Question: I look for an appropriate image scaling algorithm and wondered why supersampling is not as popular as bicubic, bilinear or even lanczos.
By I mean a method that divides the source image into equal rectangles, each rectangle corresponding to a pixel in the destination image. In my opinion, this is the most natural and accurate method. It takes into account all pixels of the source image, while bilinear might skip some pixels. As far as I can see, the quality is also very high, comparable with lanczos.
Why do popular image libraries (such as GraphicsMagic, GD or PIL) not implement this algorithm? I found realizations only in Intel IPP and AMD Framewave projects. I know at least one disadvantage: it can only be used for downscaling, but am I missing something else?
For comparison, this is a 4.26x scaled down image. From left to right: GraphicsMagic Sinc filter (910ms), Framewave Super method (350ms), GraphicsMagic Triangle filter (320ms):

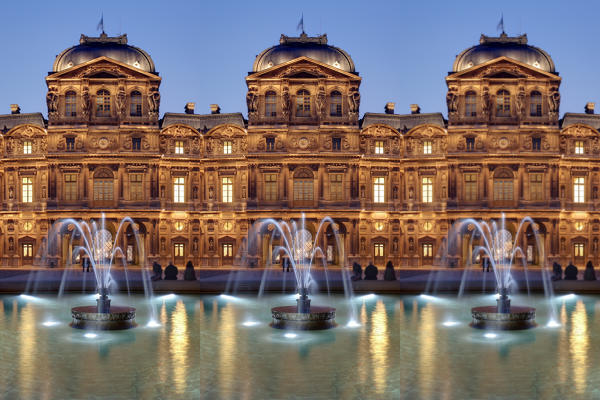
Answer: Now I know the answer. Because <URL>. And that is why supersampling resizing gives result. This can be seen on thin water jets on sample image. This is not fatal and supersampling can be used for scaling to 2x, 3x and so on to dramatically reduce picture size before resize to exact dimensions with another method. This technique is used in jpeglib to open images in smaller size.
Of course we still can think about pixels as squares and actually, GD library does. It's 'imagecopyresampled' is true supersampling.